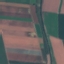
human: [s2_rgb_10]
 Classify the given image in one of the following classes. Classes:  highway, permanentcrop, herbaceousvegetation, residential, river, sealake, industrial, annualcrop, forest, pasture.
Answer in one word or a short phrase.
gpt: AnnualCrop